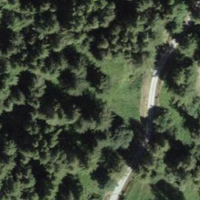
EUNIS habitat code: 43
Species observed at this site:
Anthriscus sylvestris
Capreolus capreolus